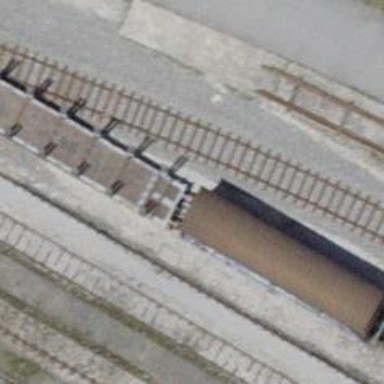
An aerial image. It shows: Single-track railway yard.